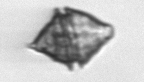
Label: Kryptoperidinium_triquetrum